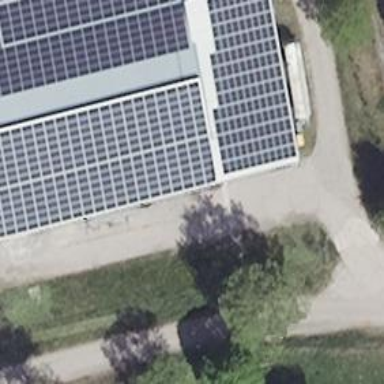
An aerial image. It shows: Small solar photovoltaic panel generator is producing electricity.